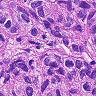
Metastatic tissue present: yes